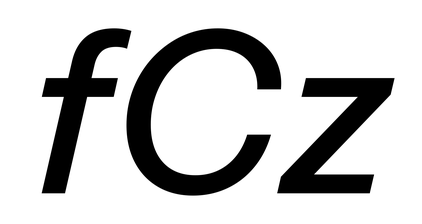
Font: InstrumentSans-Italic_Medium_Italic